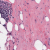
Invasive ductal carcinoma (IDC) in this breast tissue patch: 0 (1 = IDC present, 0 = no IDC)